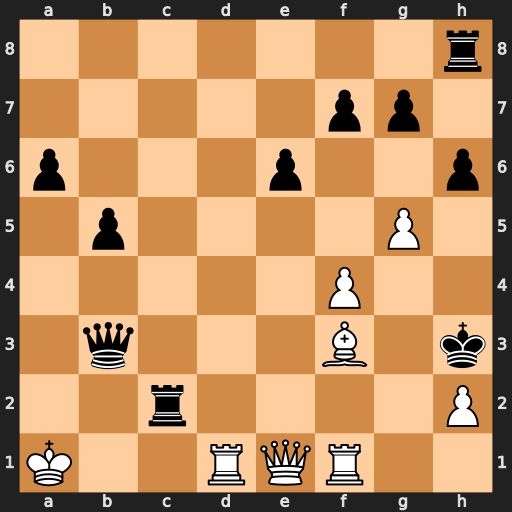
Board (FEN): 7r/5pp1/p3p2p/1p4P1/5P2/1q3B1k/2r4P/K2RQR2
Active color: w
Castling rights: -
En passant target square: -
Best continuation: Qg3#